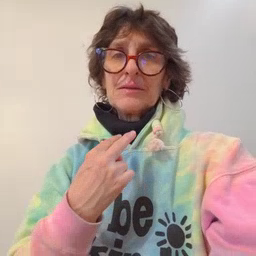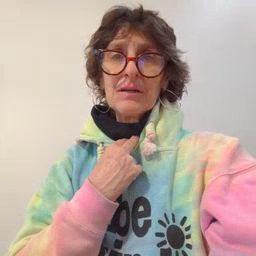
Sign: stuck